Question: i am working on a messaging application for iphone , can anyone tell me how to achieve the green color for the messages received like in the image shown below
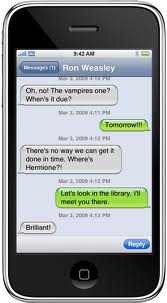
Answer: Those are custom views with custom images. Easiest way is probably to draw the bubble in the smallest way possible and use <URL> to create a stretchable image and draw that in your custom view as background.